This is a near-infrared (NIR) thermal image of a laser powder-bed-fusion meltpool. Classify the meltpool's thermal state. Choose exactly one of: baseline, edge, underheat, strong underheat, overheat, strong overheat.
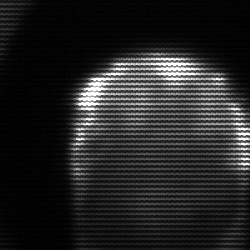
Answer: edge